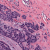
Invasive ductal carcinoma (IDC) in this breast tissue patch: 0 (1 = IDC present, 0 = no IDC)